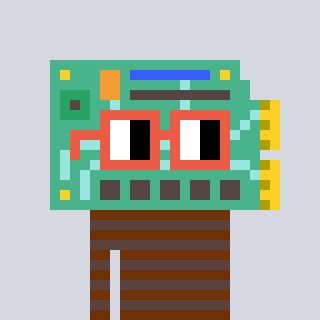
a pixel art character with square orange glasses, a chipboard-shaped head and a darkbrown-colored body on a cool background